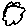
Label: cloud